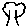
Label: tree